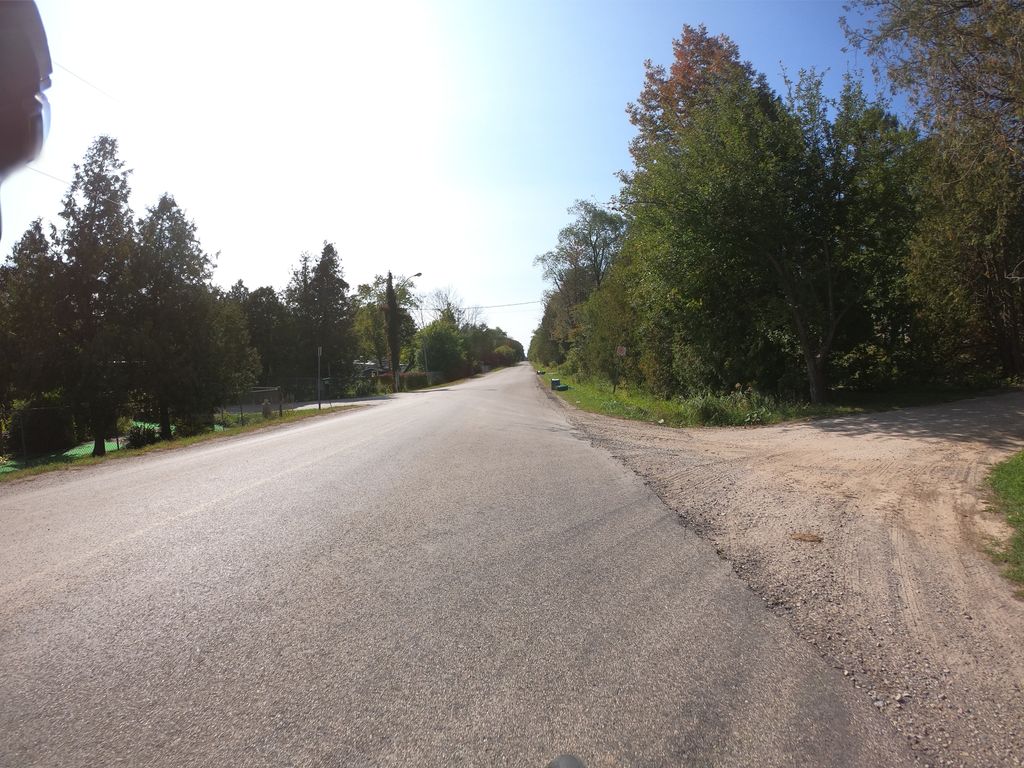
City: kitchener-waterloo